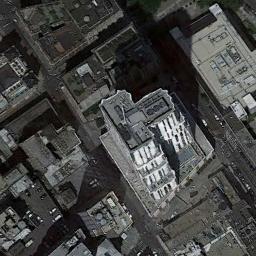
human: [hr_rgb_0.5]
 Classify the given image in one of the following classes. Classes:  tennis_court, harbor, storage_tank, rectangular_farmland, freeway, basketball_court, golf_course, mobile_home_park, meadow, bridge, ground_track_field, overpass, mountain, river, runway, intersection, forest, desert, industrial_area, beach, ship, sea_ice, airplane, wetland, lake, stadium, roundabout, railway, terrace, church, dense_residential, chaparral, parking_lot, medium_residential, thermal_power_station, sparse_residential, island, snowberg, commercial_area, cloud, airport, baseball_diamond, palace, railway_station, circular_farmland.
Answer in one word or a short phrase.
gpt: commercial_area